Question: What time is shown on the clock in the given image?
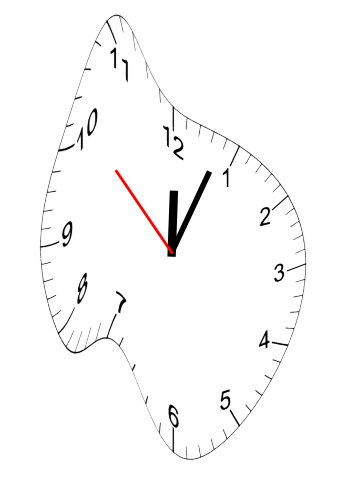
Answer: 12:03:52